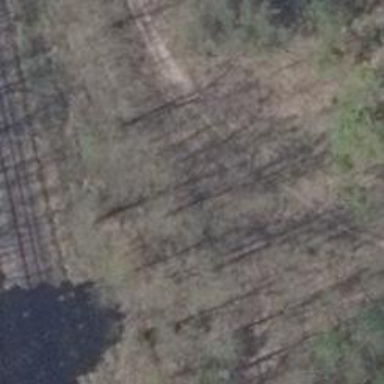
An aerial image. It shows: Grassy track road with grade 4 track type.